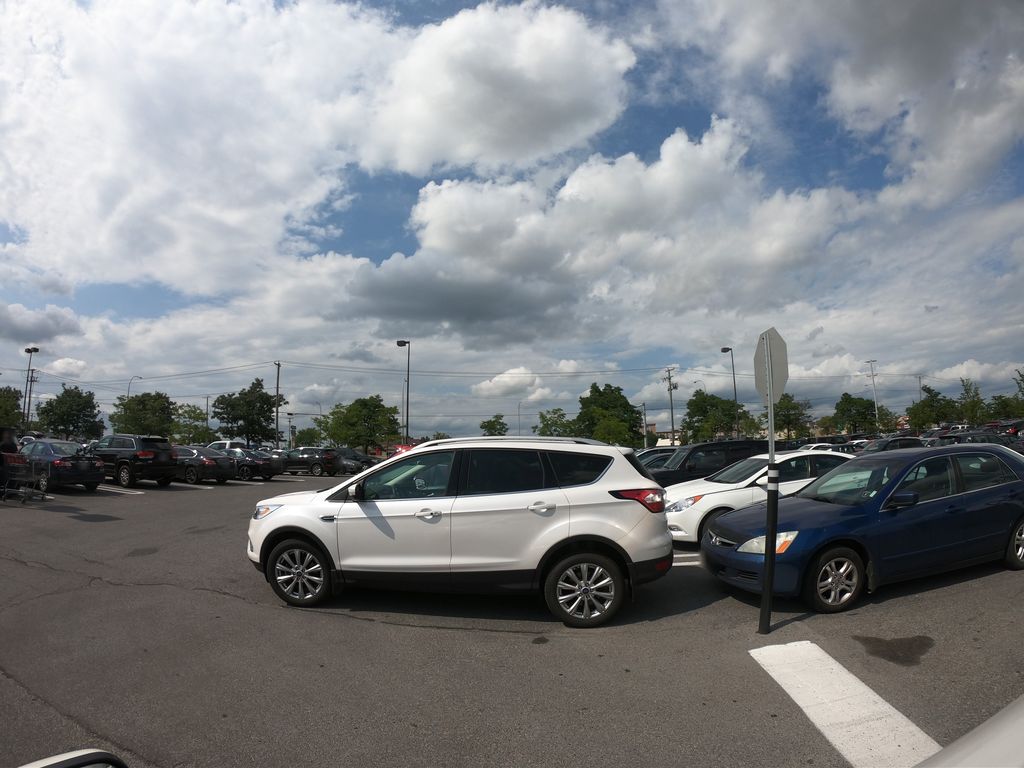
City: ottawa-gatineau